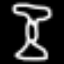
Label: hourglass